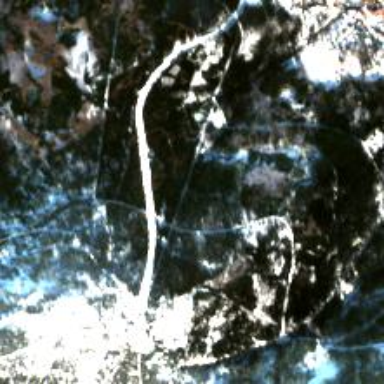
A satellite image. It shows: Winter sports area for skiing. The ski slope is classified as intermediate downhill track that is groomed in classic style.